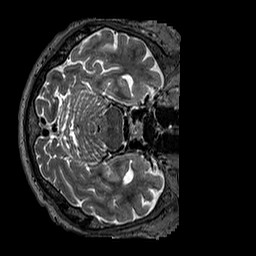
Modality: T2w
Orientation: axial
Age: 64
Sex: male
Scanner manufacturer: siemens
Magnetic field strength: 3 T
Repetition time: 3.2 s
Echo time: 0.567 s